Question: I'm developing an android app with a webview. On API 21 Lollipop, the website is properly centered and looks good. This is the first picture. But on API 16 Jelly Bean, the text is off-center. This is the second picture. I noticed that this also happens in the browser too, so maybe this is an html problem? Why does this happen and how do I fix it?
Sorry that the pictures are so big, these are screenshots straight from android.

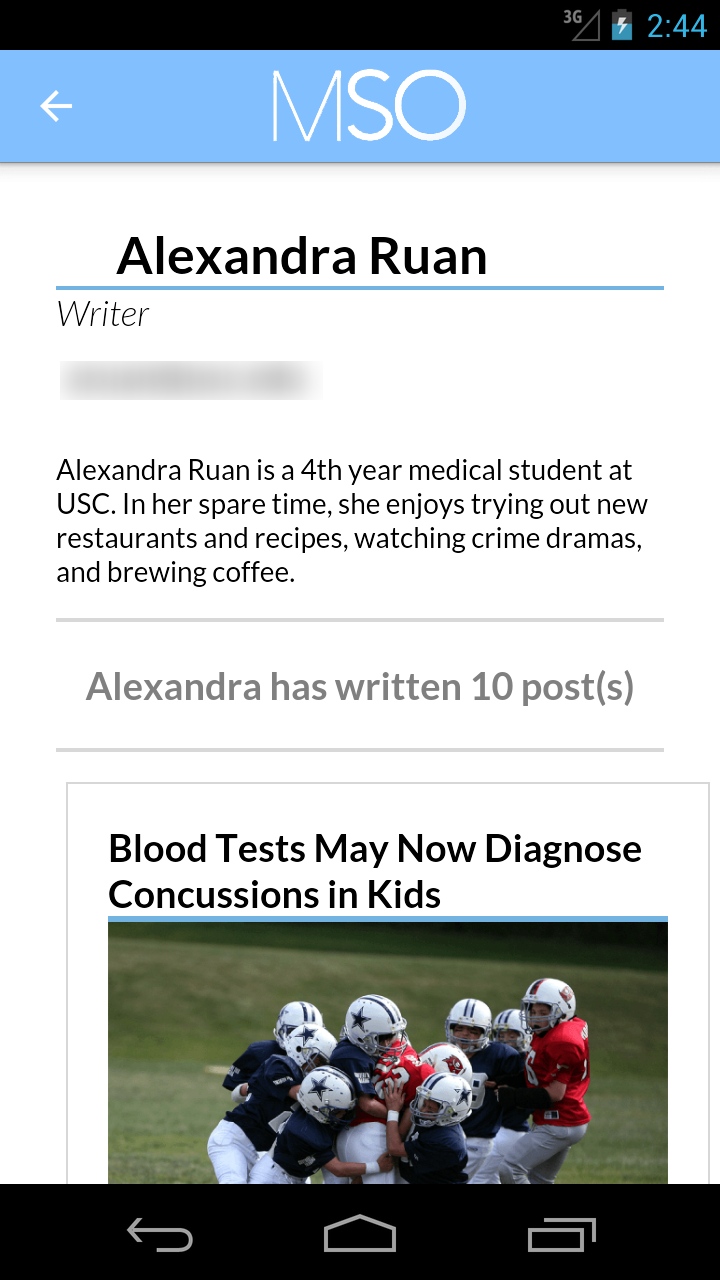
Answer: The reason why you see such a difference between older Android devices and Lollipop is that until KitKat Android was using its own version of WebKit and with Lollipop is updatable via the Google Play Store.
<URL>
Unfortunately anyone dealing with the Android WebView had to deal with the various quirks from the beginning (<URL>.
Android L makes it a bit easier (<URL>.
The easiest advice is to either restrict the minSDK to one which it will appear acceptable, or reach out to the data source to see if another feed is available. If you don't have control over the content there isn't much you can do, at least not without good html/css/javascript knowledge as you would need to alter the data as you load it in and of course the source could break it at any time.
If supporting older versions of Android is a absolute requirement. You could look into including your own WebView with the Crosswalk project (<URL> at the cost of additional build, development, and support complexity.